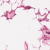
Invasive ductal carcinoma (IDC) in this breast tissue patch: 0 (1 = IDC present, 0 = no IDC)